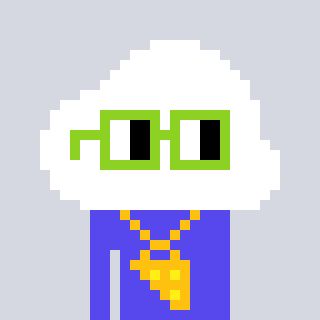
a pixel art character with square light green glasses, a cloud-shaped head and a computerblue-colored body on a cool background